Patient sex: F
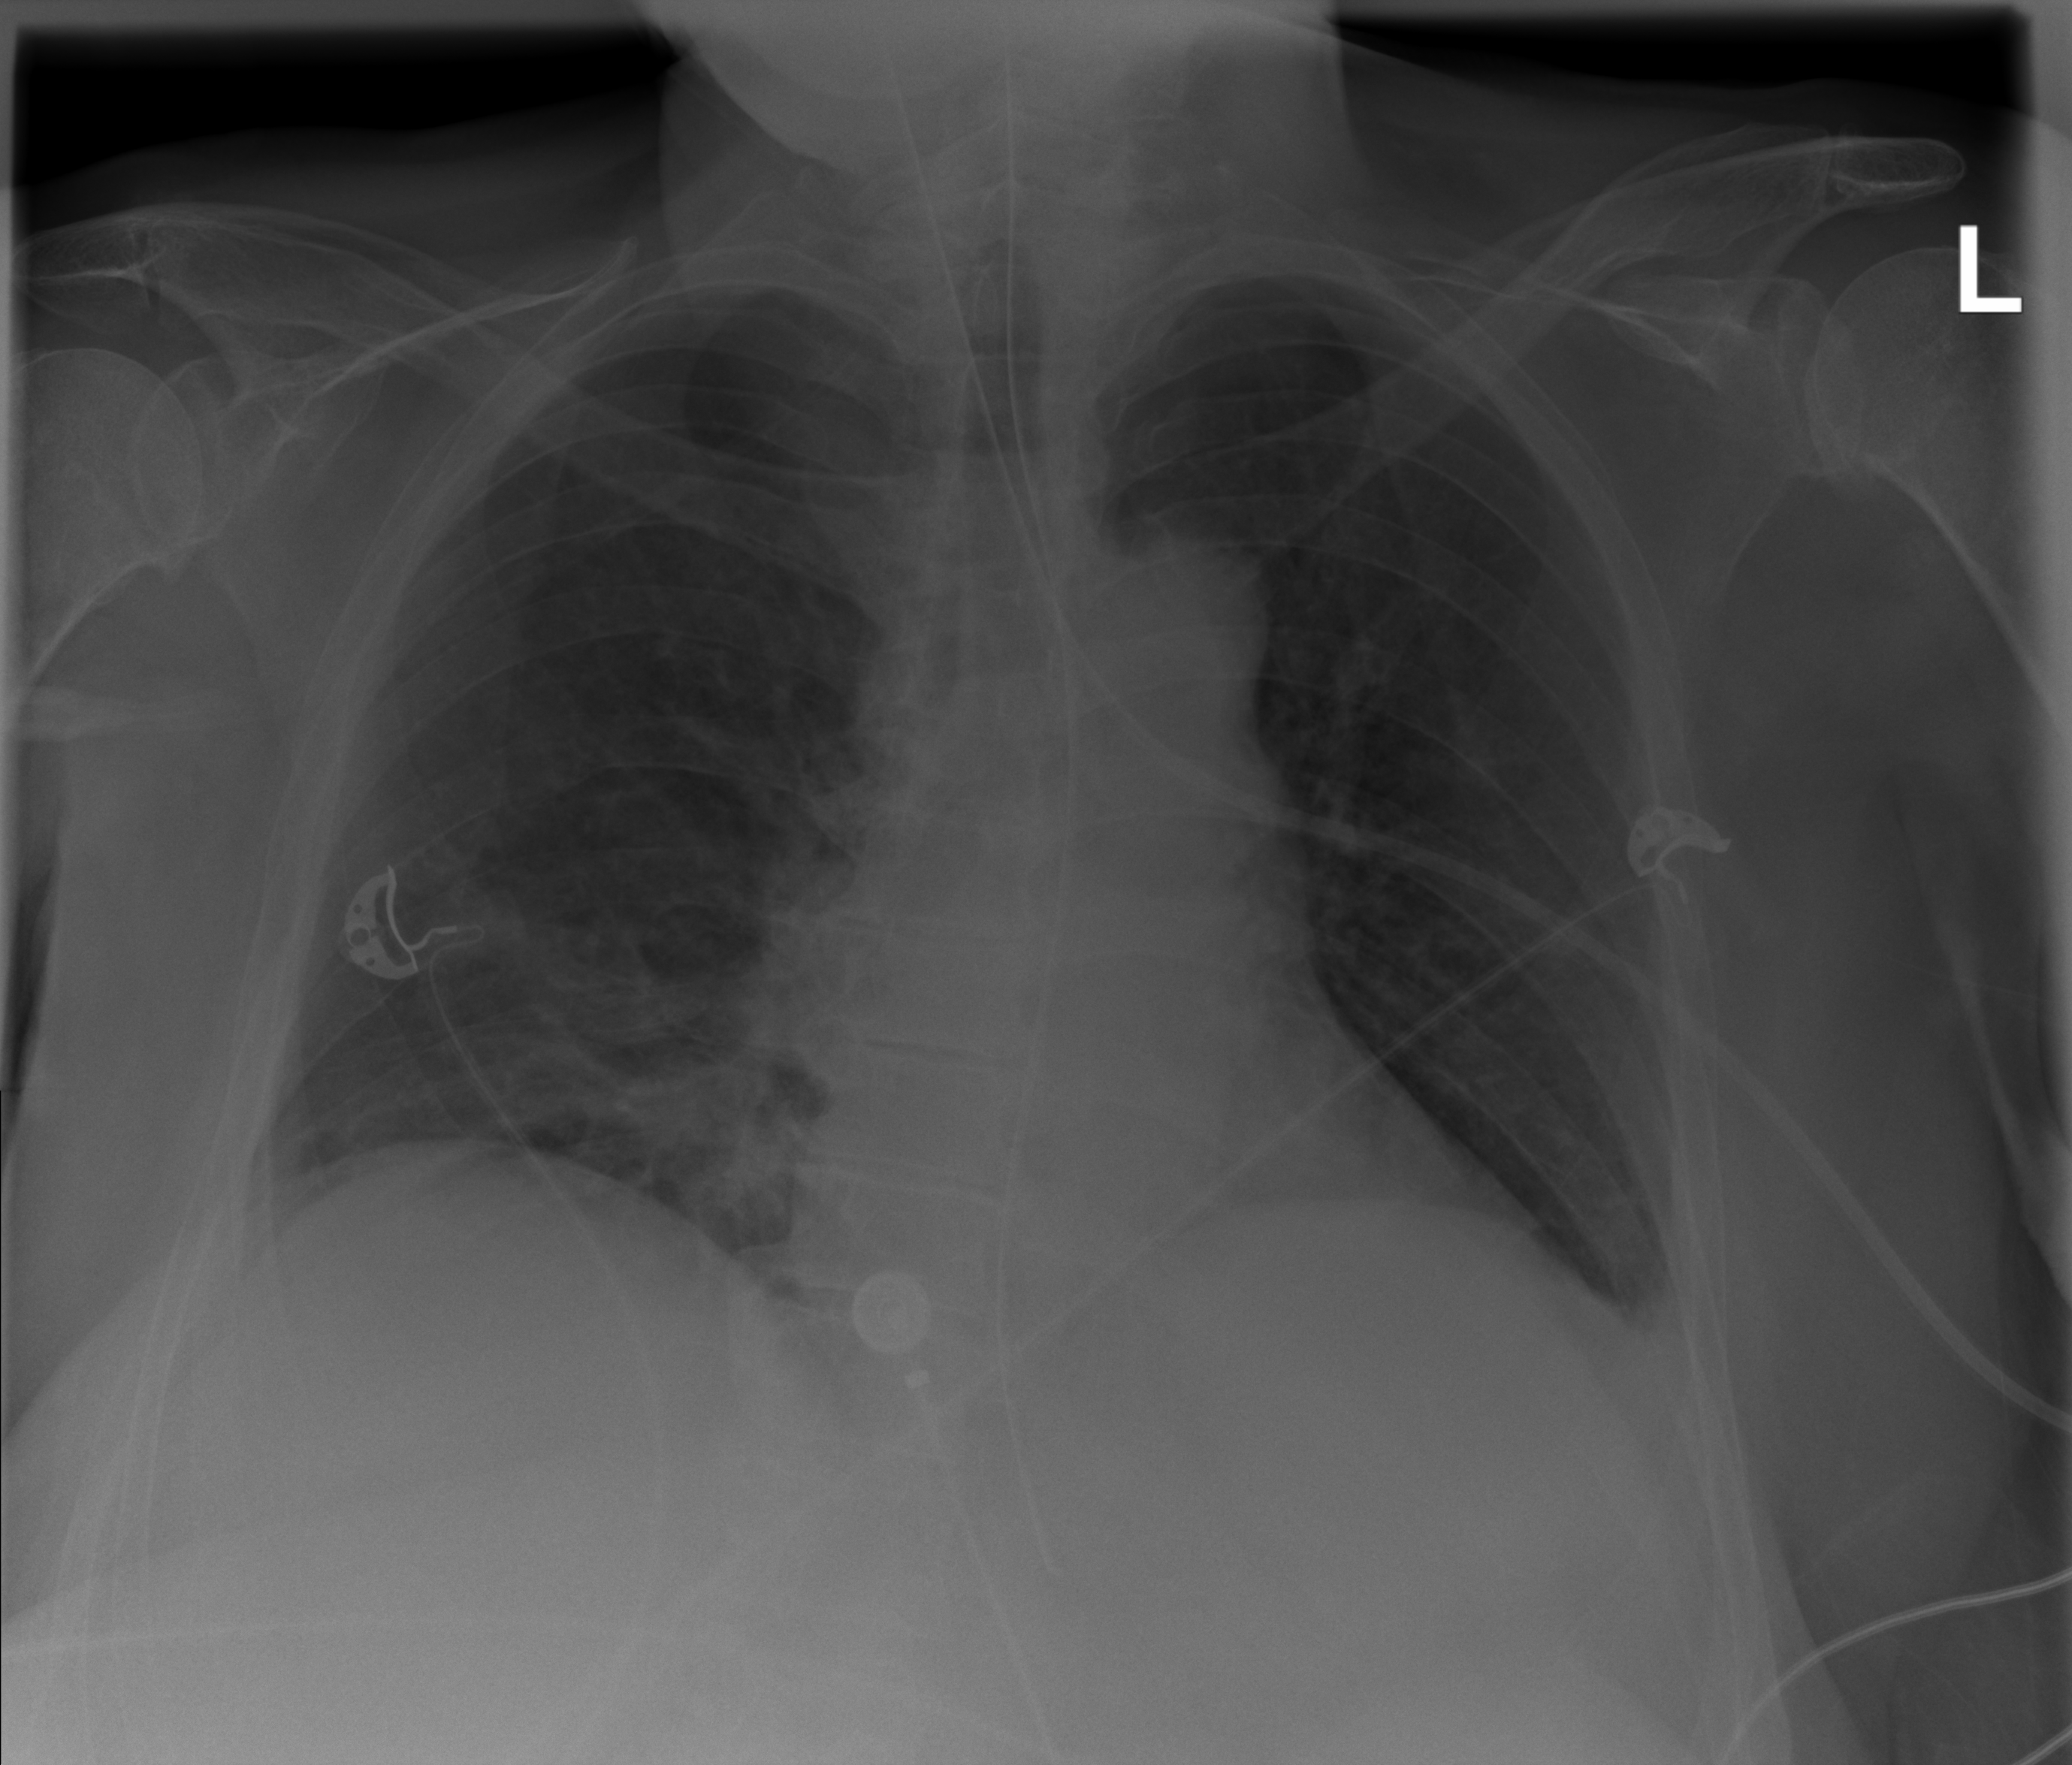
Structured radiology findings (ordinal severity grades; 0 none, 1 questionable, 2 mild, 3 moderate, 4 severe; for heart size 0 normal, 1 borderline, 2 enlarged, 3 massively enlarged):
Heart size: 0
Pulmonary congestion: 0
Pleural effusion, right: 0
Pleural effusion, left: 2
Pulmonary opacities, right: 2
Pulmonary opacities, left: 0
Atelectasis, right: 2
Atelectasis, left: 2